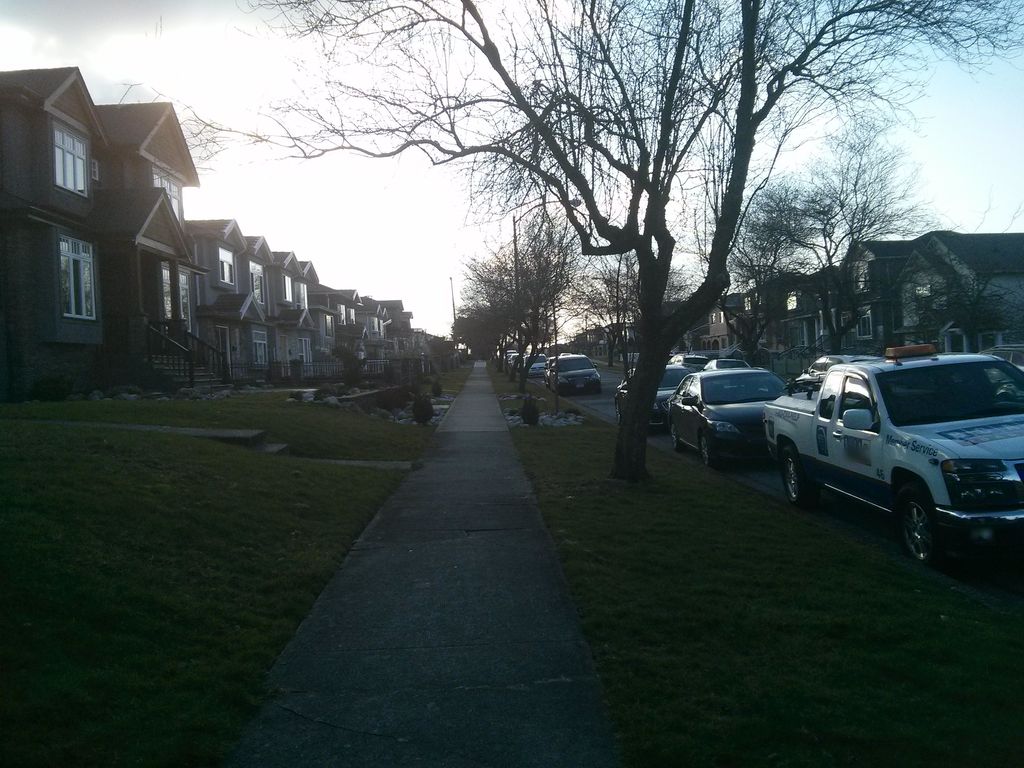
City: vancouver